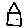
Label: house